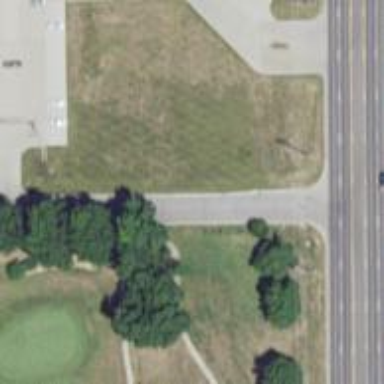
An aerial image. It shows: Service road used as golf cart path.